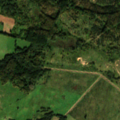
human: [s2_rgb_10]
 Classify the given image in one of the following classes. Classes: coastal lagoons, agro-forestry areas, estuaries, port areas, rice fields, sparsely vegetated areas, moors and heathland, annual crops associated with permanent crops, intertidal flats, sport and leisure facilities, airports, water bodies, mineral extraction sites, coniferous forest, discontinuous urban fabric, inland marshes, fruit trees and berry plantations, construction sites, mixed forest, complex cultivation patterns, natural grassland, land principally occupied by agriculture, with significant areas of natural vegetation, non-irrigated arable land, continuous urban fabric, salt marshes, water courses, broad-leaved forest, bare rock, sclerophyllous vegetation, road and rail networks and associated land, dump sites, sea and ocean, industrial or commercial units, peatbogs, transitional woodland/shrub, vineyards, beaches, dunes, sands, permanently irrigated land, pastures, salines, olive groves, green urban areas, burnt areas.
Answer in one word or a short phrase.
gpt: non-irrigated arable land, pastures, land principally occupied by agriculture, with significant areas of natural vegetation, broad-leaved forest, transitional woodland/shrub